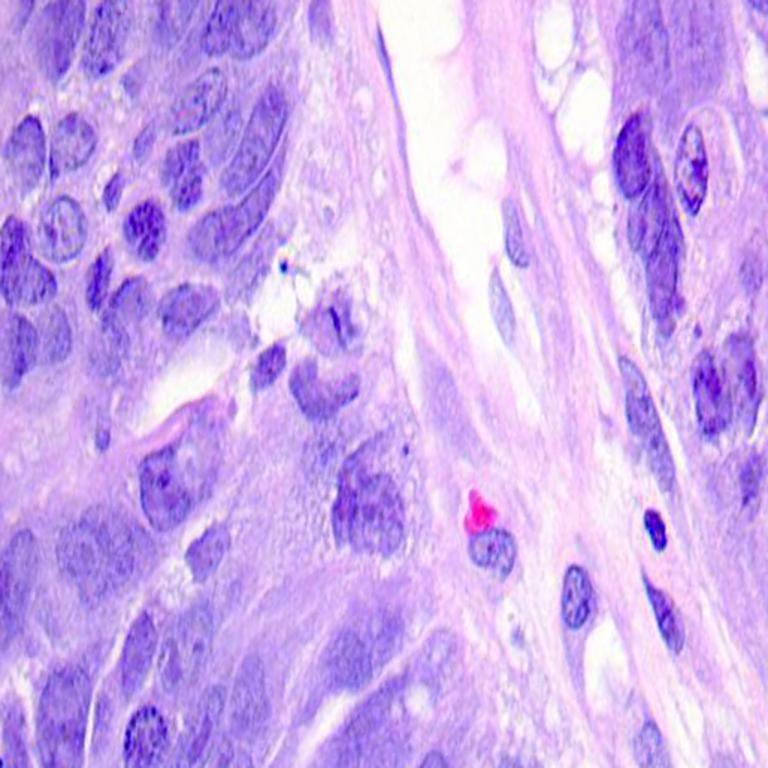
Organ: colon
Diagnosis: adenocarcinomas